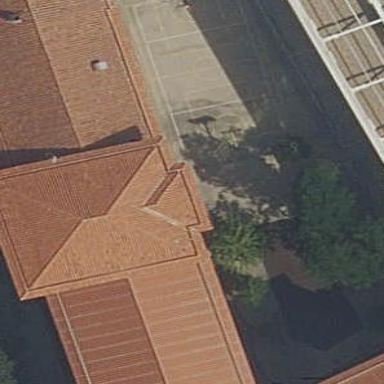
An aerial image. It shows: School building.